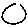
Label: circle